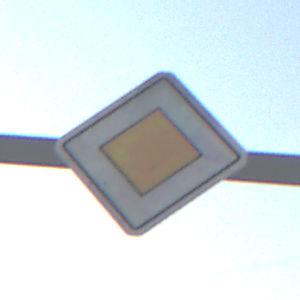
Verkehrszeichen: Vorfahrtsstrasse
Umgebung: Outdoor, Nature
Tageszeit: SunriseSunset
Wetter: Clear
Licht: Natural
Jahreszeit: NotSpecified
Kontrast: HighContrast